Aerial crown-view tile of a tropical tree (Barro Colorado Island, Panama), acquired 20240716:
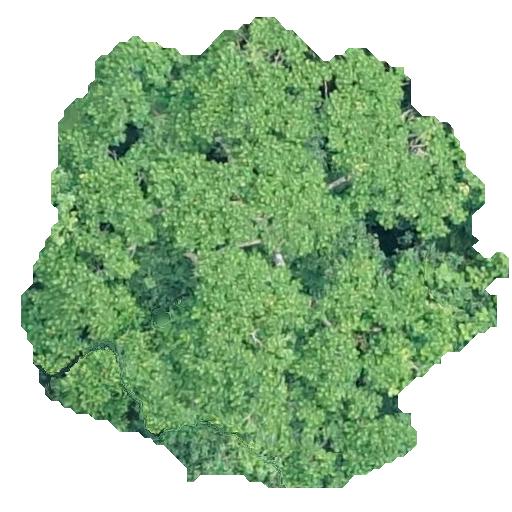
Species: Trattinnickia aspera
GBIF accepted scientific name: Trattinnickia aspera
Crown area: 255.546 m²